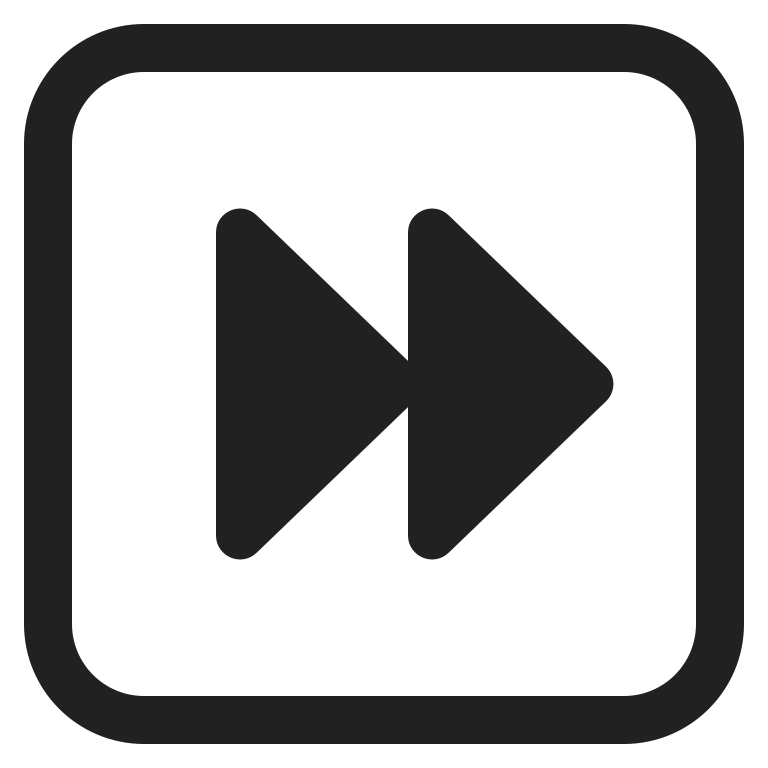
fast forward button high contrast